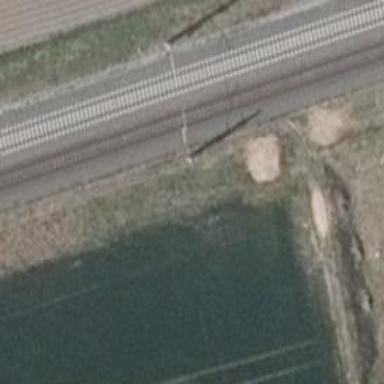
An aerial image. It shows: Milestone along the railway with catenary mast.